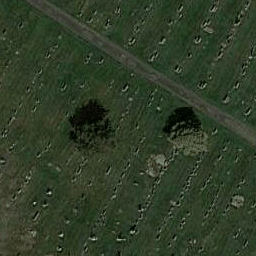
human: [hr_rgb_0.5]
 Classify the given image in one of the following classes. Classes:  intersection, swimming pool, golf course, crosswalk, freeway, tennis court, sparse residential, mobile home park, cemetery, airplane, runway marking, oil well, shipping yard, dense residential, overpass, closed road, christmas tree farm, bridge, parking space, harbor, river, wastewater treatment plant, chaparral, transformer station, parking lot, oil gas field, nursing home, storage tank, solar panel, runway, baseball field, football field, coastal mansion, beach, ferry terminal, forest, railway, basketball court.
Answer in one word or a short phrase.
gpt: cemetery